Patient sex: M
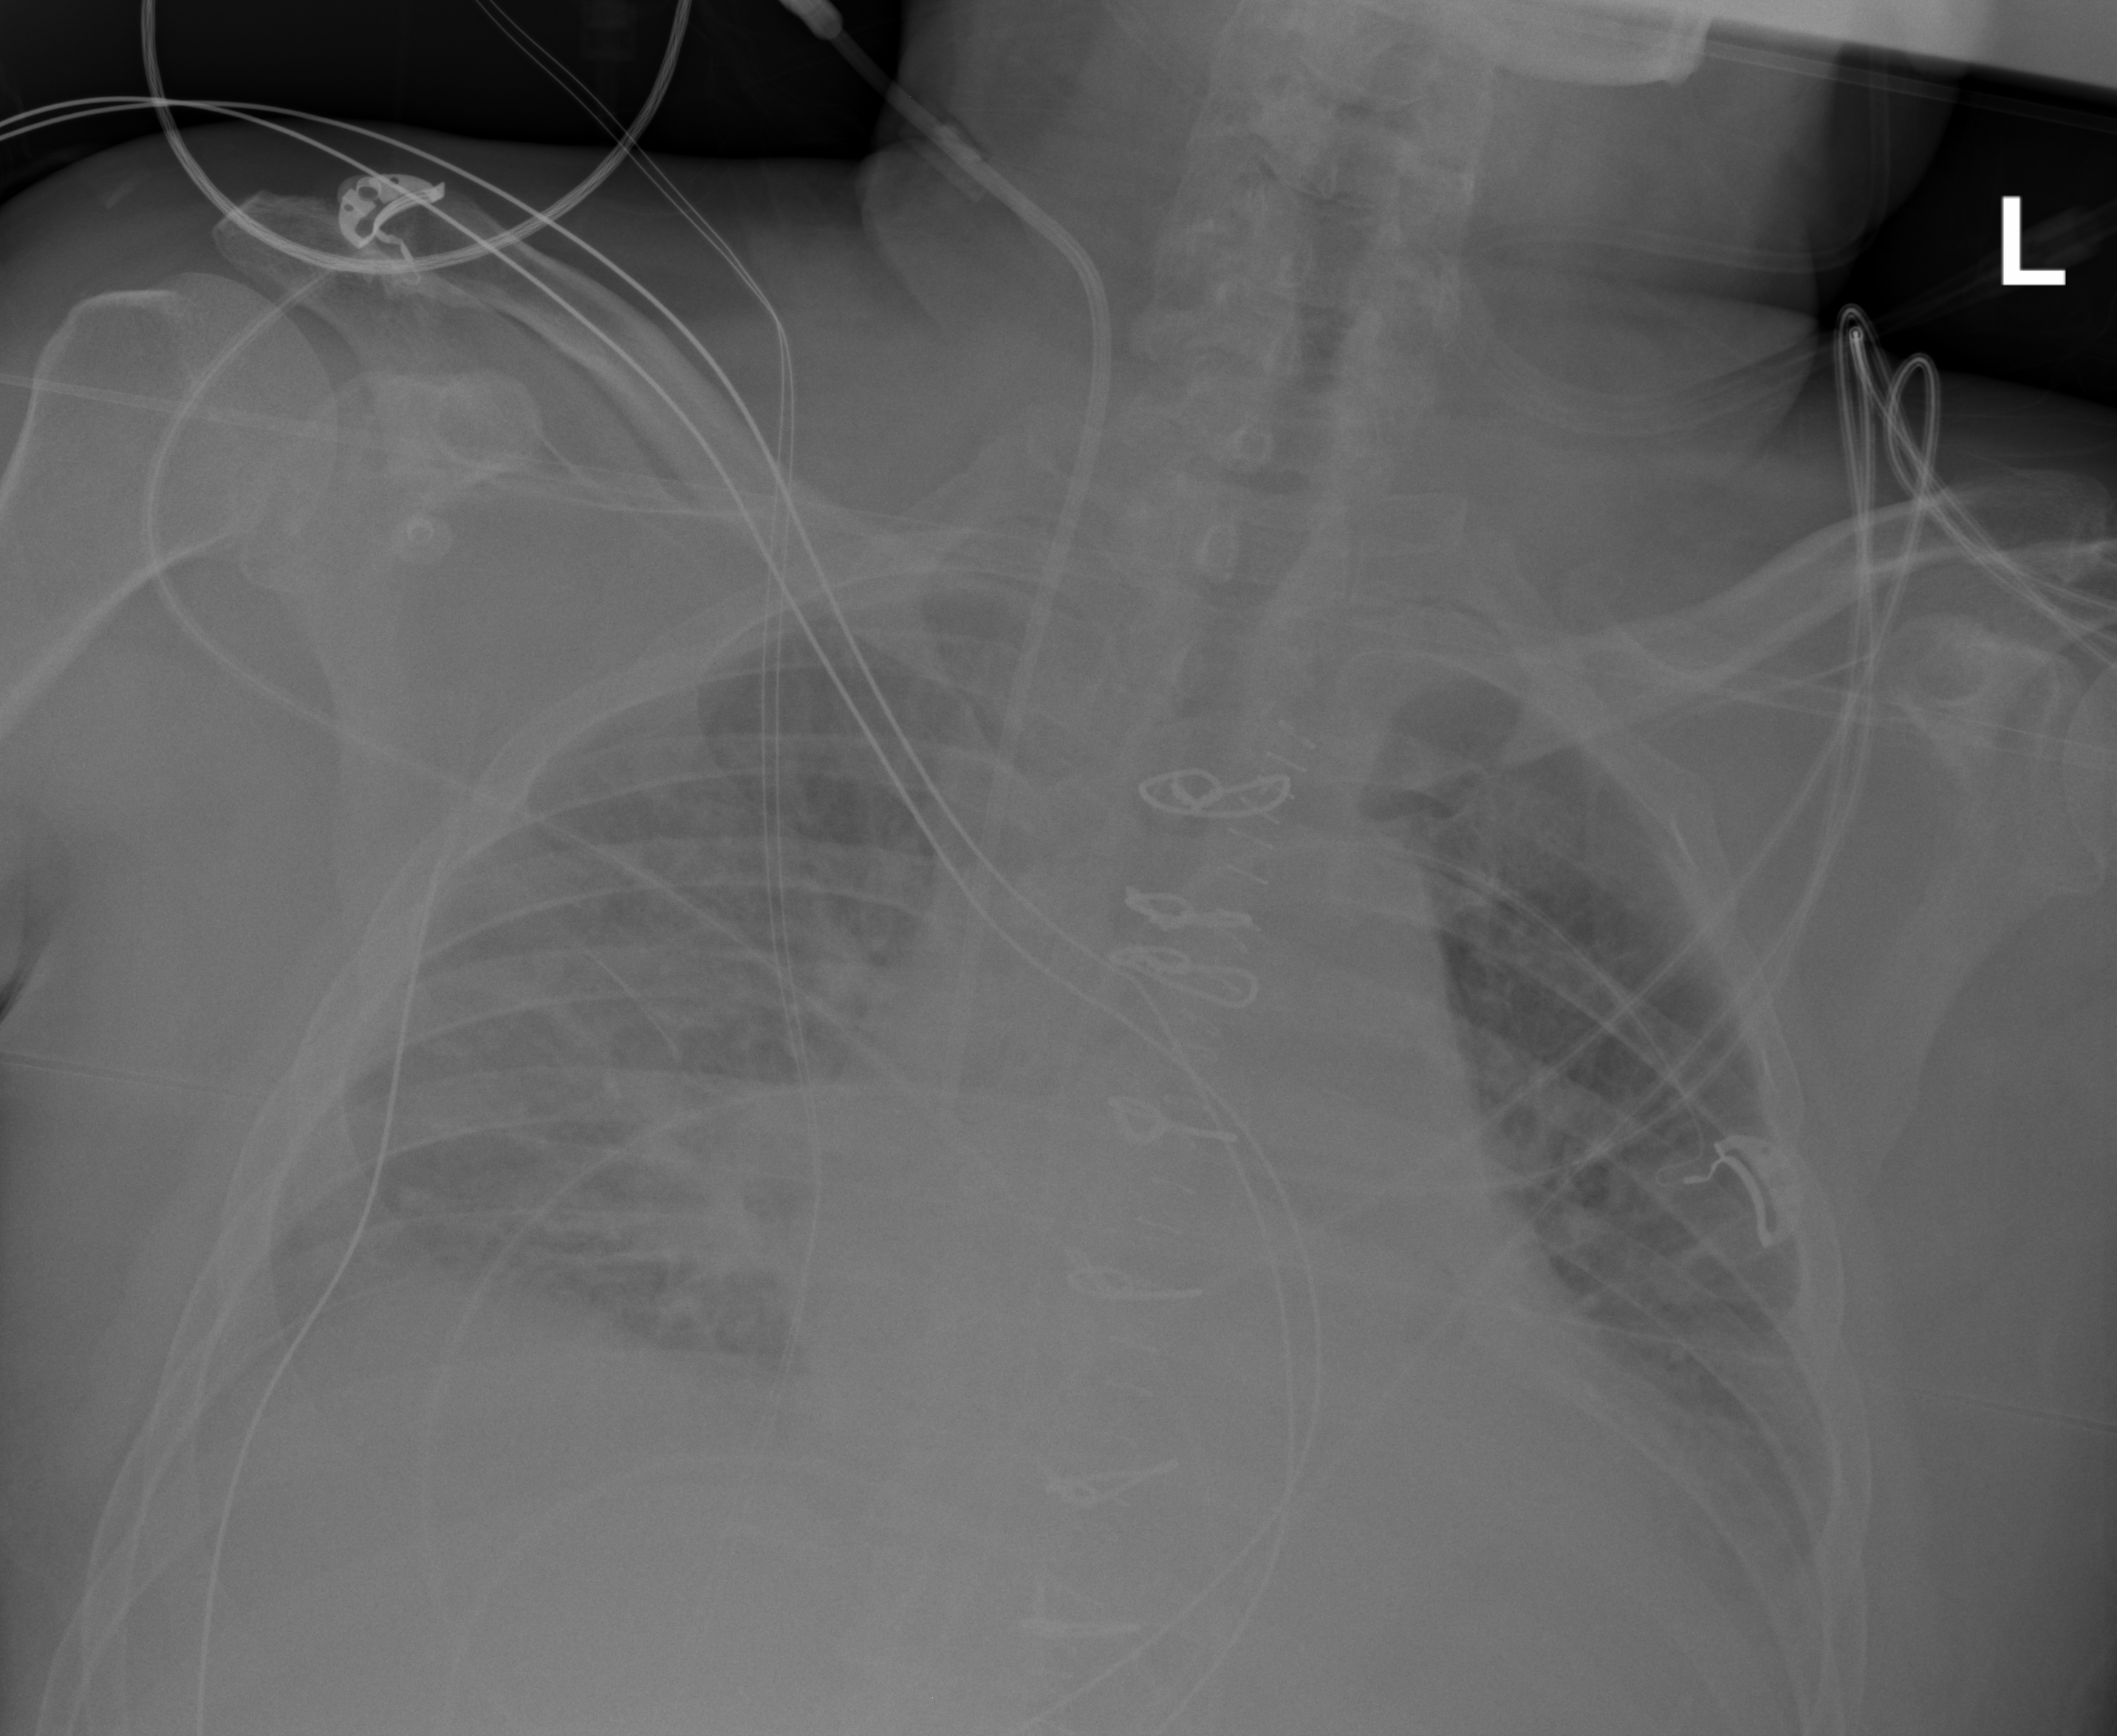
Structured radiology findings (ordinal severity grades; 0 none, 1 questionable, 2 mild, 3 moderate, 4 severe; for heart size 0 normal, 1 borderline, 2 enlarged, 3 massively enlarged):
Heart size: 1
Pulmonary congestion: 2
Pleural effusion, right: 2
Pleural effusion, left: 2
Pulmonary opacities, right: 0
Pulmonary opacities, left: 0
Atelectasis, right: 2
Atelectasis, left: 2